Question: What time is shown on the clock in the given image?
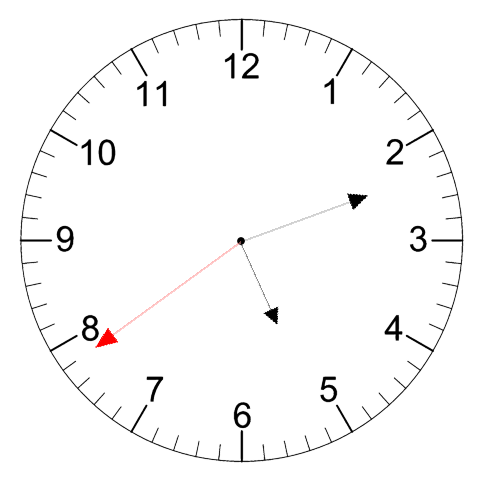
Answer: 05:11:39